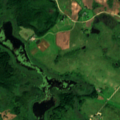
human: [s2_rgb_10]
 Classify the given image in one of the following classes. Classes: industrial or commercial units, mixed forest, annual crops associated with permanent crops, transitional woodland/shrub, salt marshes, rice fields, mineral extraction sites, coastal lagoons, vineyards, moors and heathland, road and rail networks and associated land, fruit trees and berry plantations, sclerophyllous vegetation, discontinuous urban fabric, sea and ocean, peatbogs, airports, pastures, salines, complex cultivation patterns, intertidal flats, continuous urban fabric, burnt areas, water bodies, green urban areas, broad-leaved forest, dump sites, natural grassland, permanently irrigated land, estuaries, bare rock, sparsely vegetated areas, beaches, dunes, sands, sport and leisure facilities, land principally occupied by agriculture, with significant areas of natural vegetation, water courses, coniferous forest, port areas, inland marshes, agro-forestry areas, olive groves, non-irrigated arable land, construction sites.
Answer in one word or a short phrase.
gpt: pastures, complex cultivation patterns, land principally occupied by agriculture, with significant areas of natural vegetation, transitional woodland/shrub